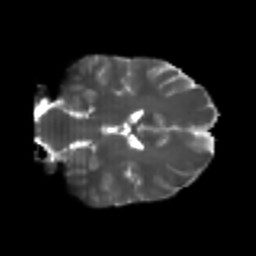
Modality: T2w
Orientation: coronal
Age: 22
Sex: male
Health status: healthy
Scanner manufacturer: philips
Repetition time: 7.388 s
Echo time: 0.08599 s